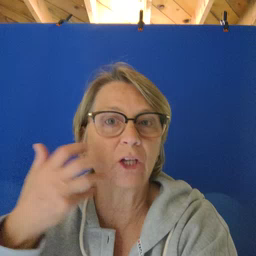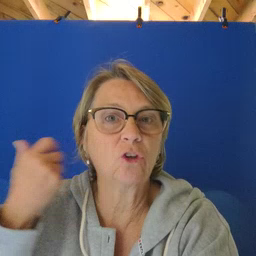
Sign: tiger